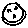
Label: moon